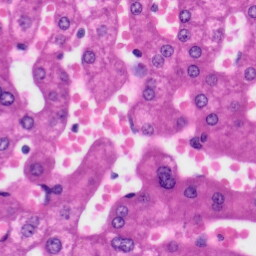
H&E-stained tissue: Liver